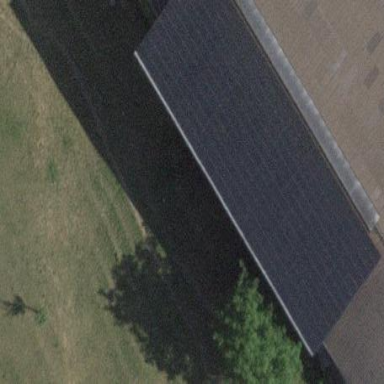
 consisting of solar photovoltaic panels."